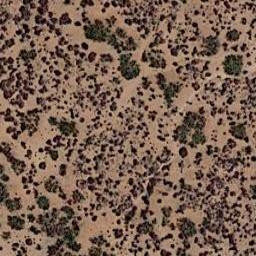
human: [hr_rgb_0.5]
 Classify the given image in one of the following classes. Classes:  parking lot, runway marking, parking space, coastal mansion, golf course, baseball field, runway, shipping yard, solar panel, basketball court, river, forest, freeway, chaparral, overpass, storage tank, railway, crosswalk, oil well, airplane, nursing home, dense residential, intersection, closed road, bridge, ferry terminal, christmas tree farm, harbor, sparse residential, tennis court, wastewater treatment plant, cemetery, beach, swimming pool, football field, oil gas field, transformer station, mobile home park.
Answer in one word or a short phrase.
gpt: chaparral